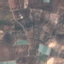
Label: PermanentCrop